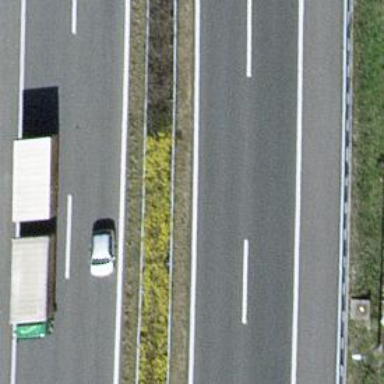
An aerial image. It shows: View of motorway.